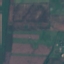
Land use / land cover class: Pasture